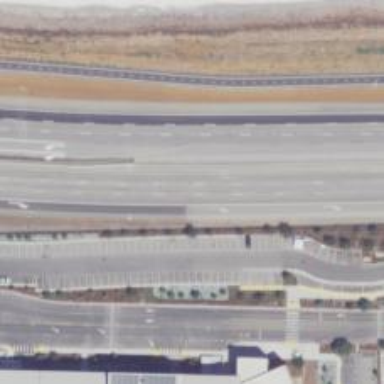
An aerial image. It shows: This image shows trunk highway that functions as expressway.